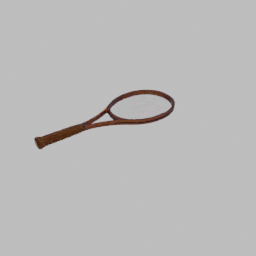
Label: tools